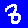
Digit: 8